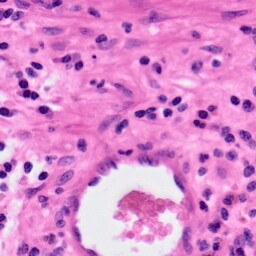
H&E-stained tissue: Colon